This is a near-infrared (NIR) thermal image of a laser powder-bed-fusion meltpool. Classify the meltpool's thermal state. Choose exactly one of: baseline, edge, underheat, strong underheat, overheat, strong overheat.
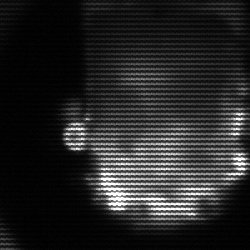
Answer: baseline